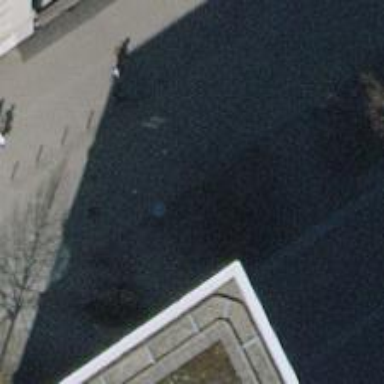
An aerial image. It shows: Bollard barrier.